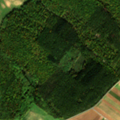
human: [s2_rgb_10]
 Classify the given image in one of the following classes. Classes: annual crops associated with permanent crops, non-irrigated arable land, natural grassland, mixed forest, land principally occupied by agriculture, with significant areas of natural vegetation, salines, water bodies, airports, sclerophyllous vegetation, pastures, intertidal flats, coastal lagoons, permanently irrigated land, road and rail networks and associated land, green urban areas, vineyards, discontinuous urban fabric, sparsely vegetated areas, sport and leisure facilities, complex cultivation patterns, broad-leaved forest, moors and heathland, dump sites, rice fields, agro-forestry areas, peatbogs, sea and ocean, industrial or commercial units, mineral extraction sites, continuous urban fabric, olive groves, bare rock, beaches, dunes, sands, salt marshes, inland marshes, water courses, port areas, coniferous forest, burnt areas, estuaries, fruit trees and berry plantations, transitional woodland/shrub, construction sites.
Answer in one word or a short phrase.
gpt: non-irrigated arable land, complex cultivation patterns, broad-leaved forest, mixed forest